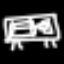
Label: bed